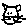
Label: cat